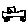
Label: car